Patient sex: M
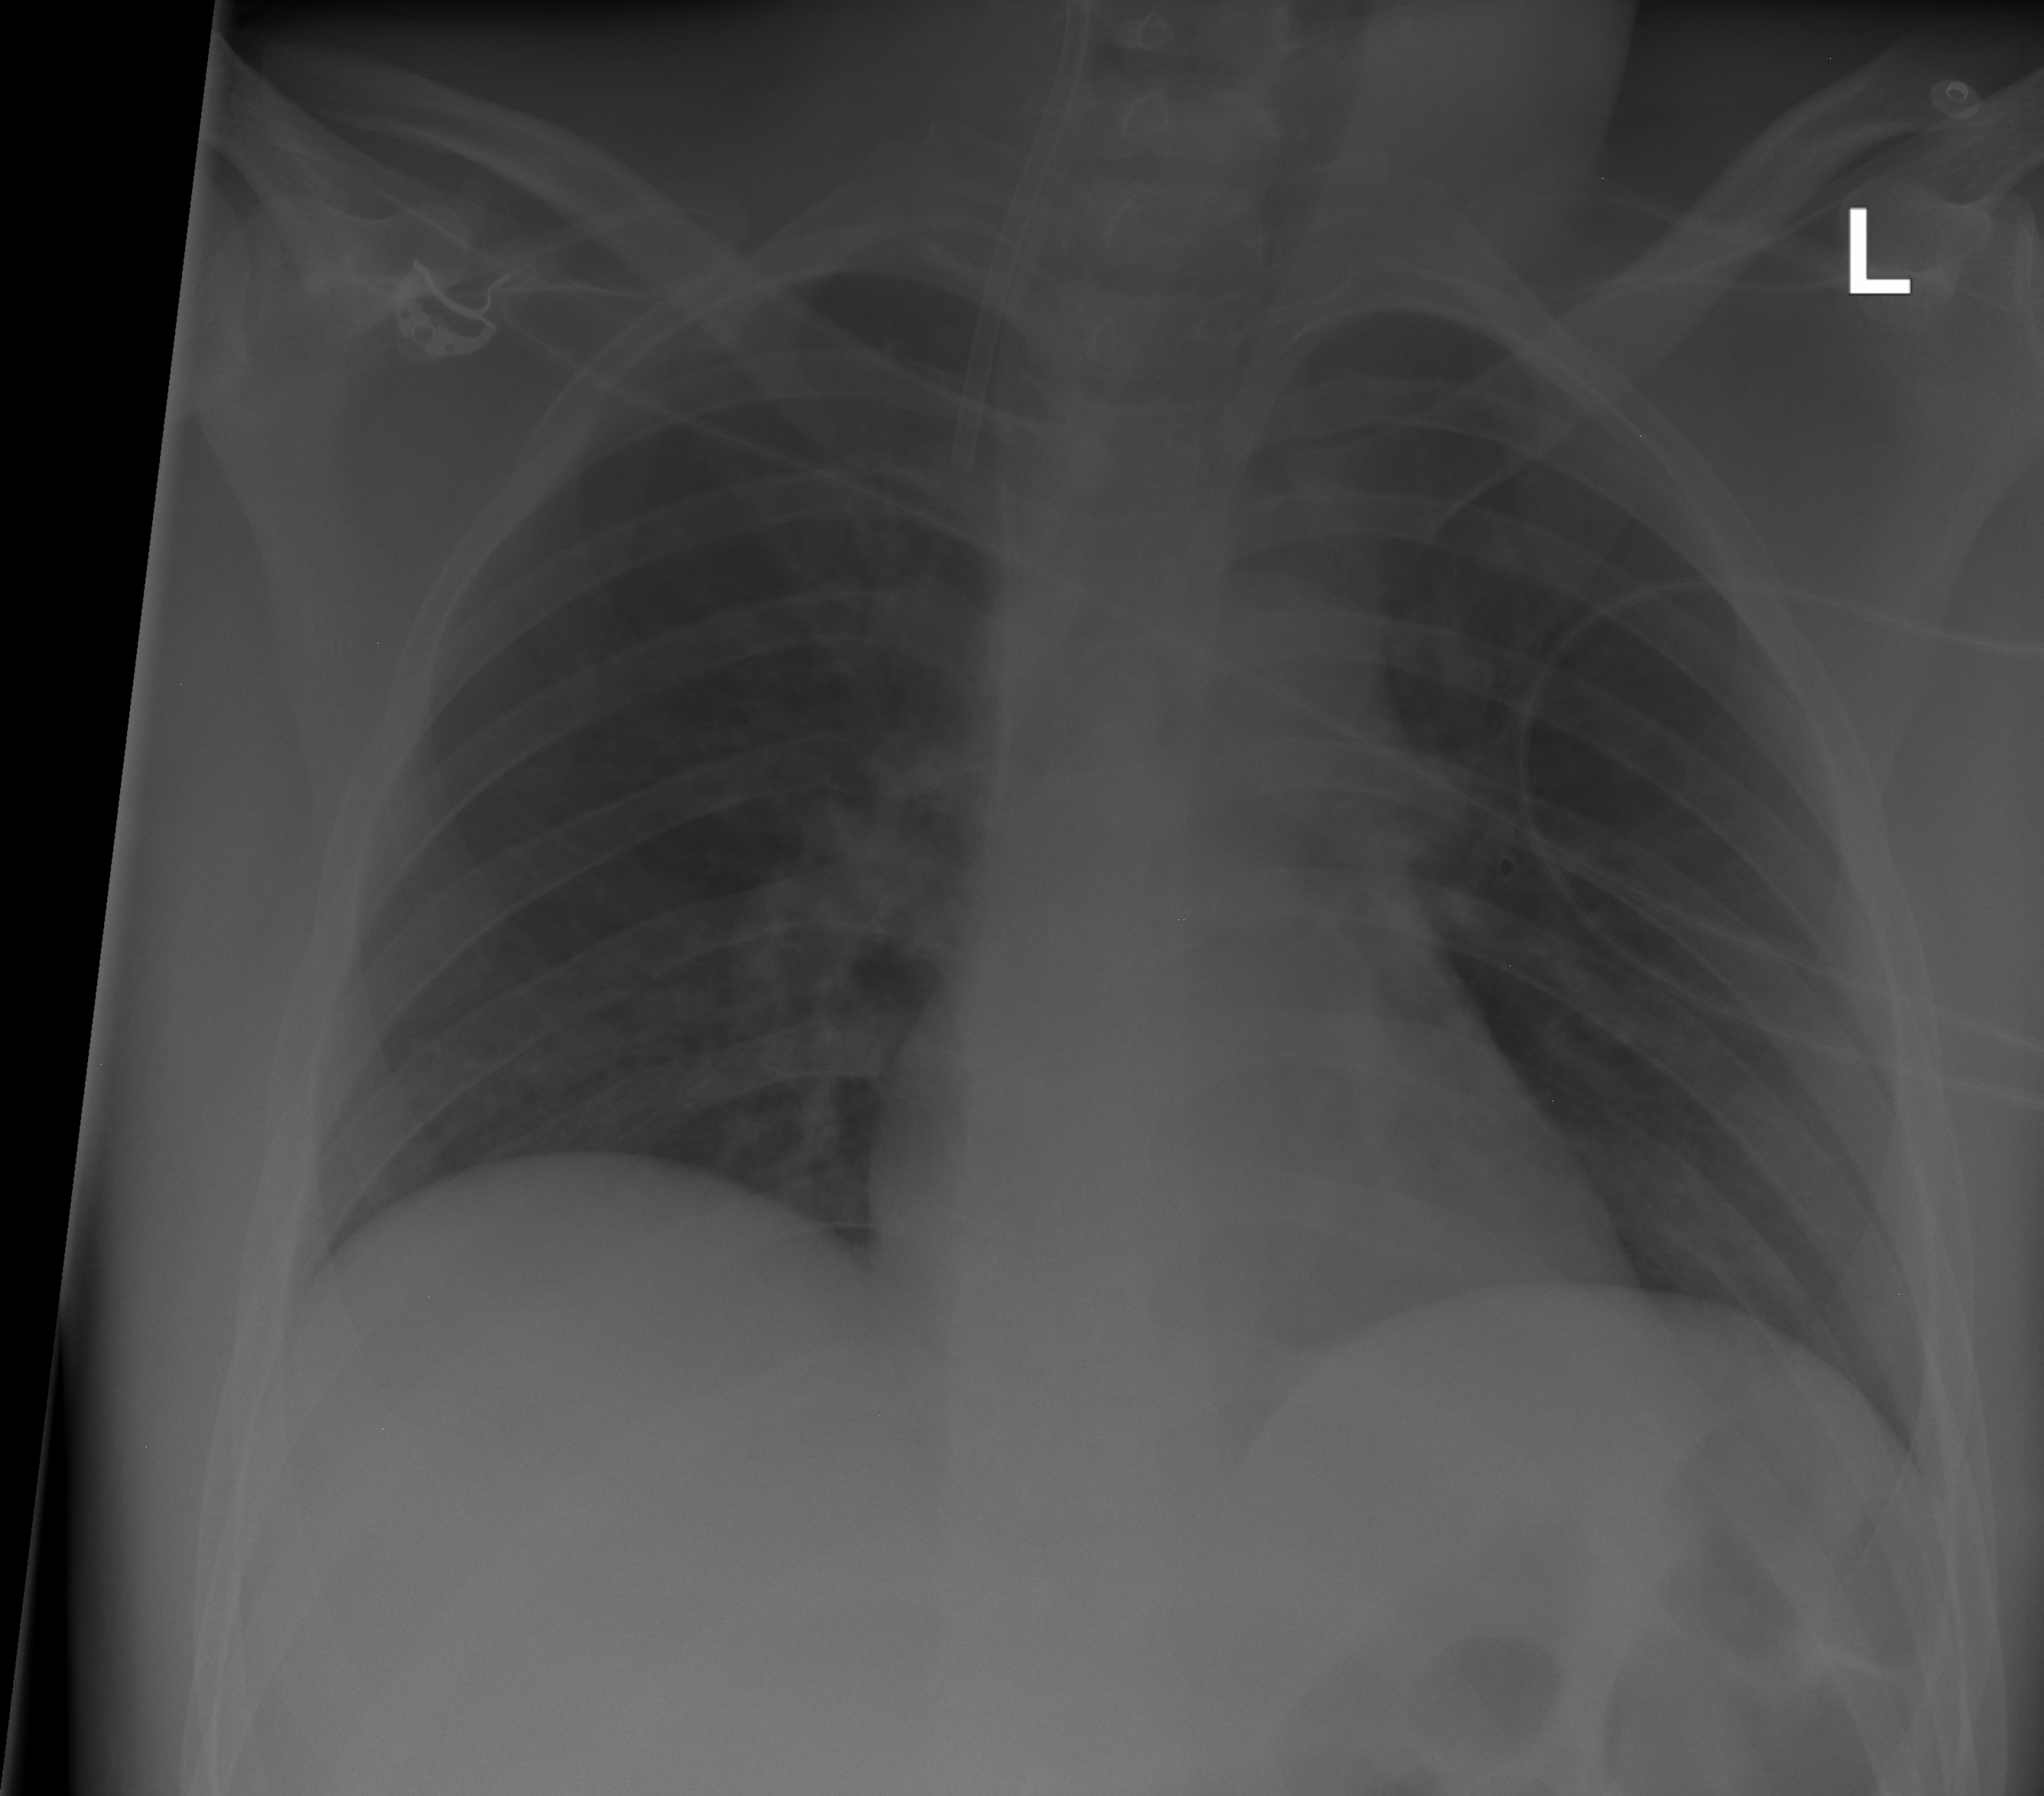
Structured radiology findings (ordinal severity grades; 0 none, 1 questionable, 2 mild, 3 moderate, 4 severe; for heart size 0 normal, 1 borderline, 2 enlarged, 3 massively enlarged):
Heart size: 0
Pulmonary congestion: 0
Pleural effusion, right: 0
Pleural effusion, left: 0
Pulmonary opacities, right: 1
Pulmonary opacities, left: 0
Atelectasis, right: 0
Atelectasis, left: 0